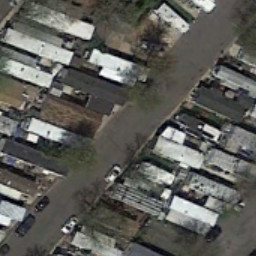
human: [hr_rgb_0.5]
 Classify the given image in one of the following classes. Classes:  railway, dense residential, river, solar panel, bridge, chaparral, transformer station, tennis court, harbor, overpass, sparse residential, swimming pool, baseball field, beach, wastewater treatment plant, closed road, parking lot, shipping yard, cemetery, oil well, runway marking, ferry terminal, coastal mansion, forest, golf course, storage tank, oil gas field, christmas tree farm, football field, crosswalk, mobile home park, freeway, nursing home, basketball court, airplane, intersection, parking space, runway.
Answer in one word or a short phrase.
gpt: mobile home park